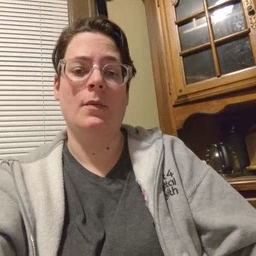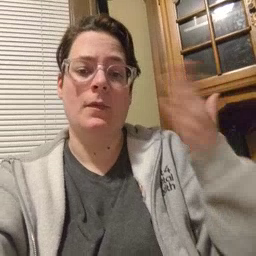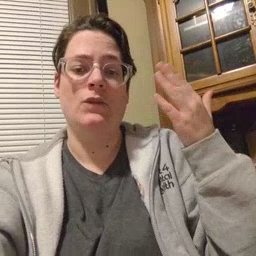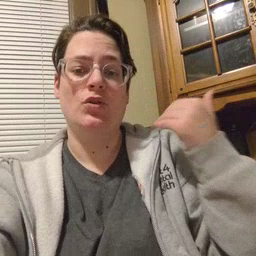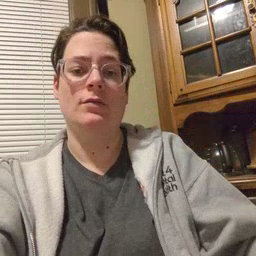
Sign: before